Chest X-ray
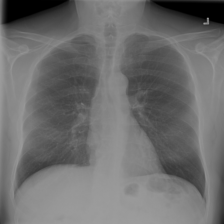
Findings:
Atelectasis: negative
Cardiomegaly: negative
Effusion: negative
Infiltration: negative
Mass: negative
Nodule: negative
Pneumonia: negative
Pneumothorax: negative
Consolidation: negative
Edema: negative
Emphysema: negative
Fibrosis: negative
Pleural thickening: negative
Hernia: negative